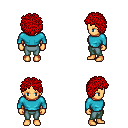
a pixel art fantasy rpg character, female body template, human, tanned skin, teal long-sleeve shirt, teal pants, red curly afro hairstyle, four views (front, back, left, right), 2x2 character sprite sheet, small pixel art, hard edges, no anti-aliasing